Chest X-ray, AP view. Patient: 63 years old, sex M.
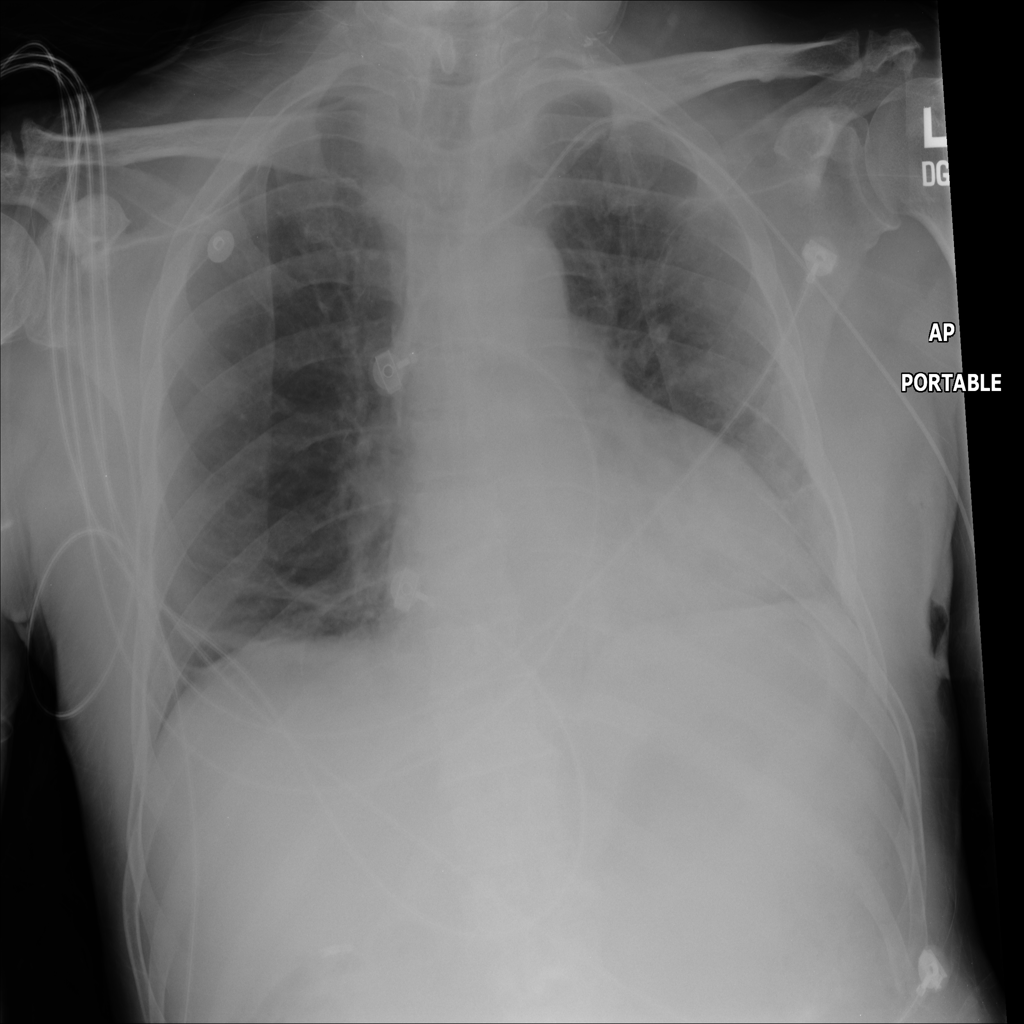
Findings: Atelectasis